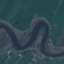
Land use / land cover class: River